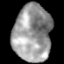
Tissue: lung
Cell type: Others
Senescence score: 0.2048
Nuclear area (px): 2118
Mean DAPI intensity: 154.65